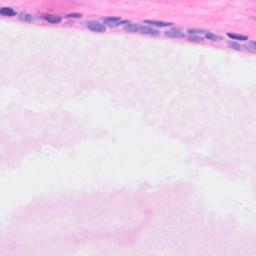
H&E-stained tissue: Breast